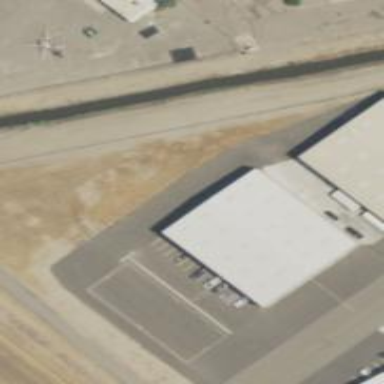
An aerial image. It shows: Hangar building located at airport.